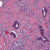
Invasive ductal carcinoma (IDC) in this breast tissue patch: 1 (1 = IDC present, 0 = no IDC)